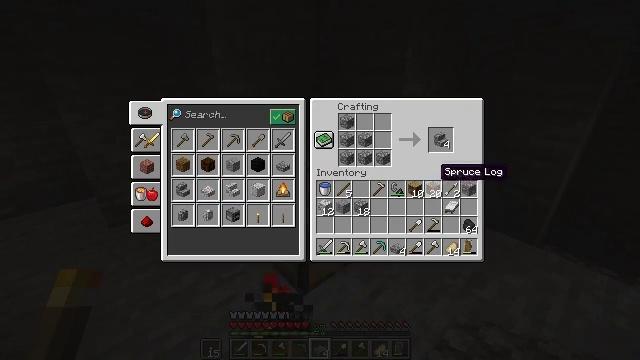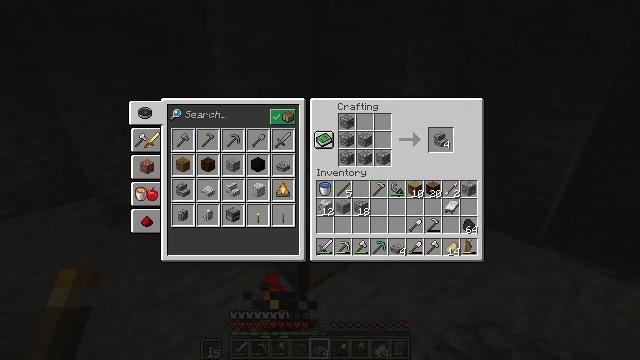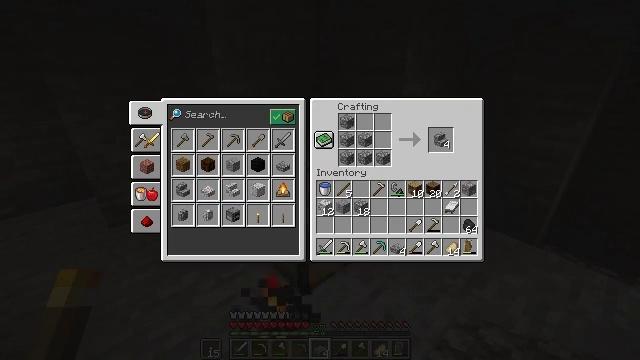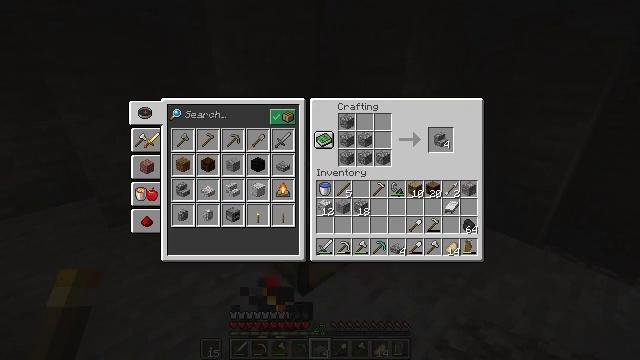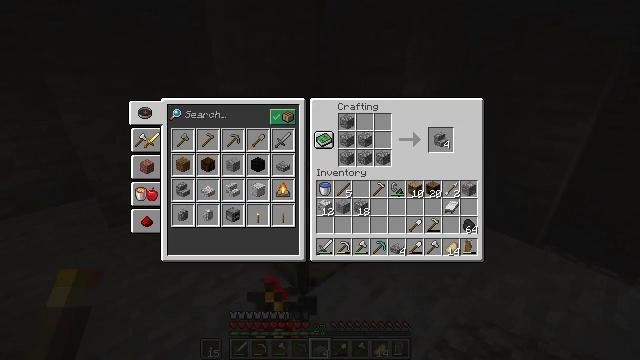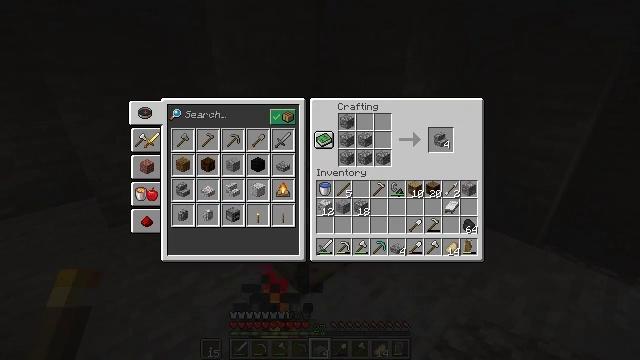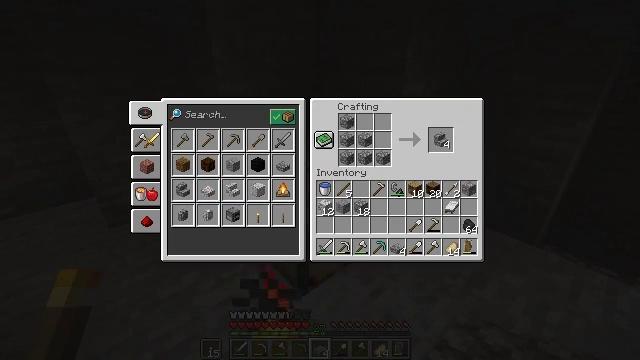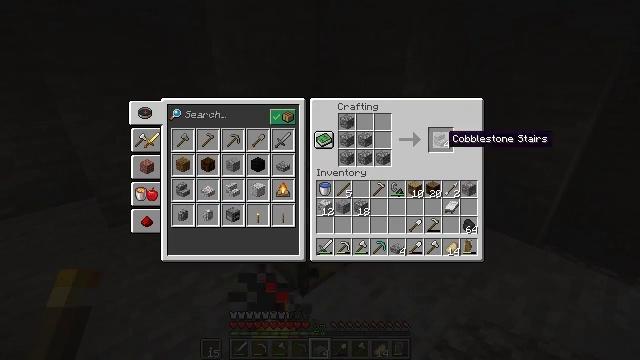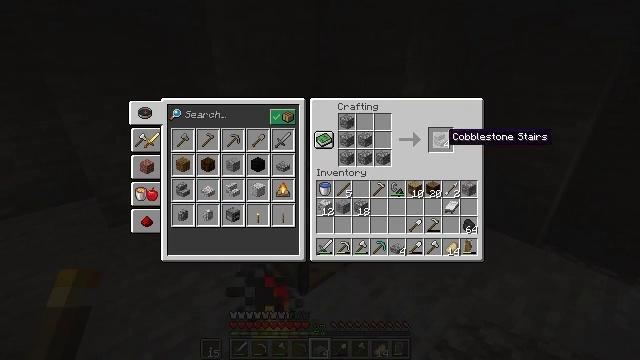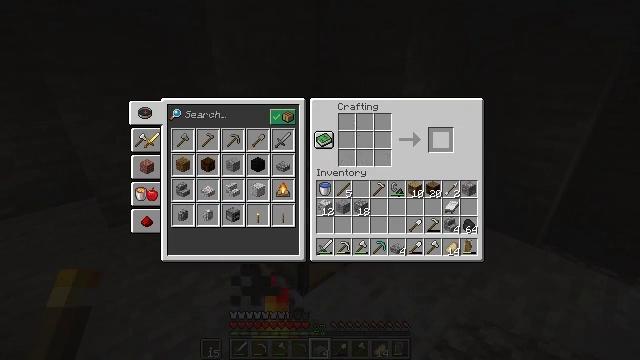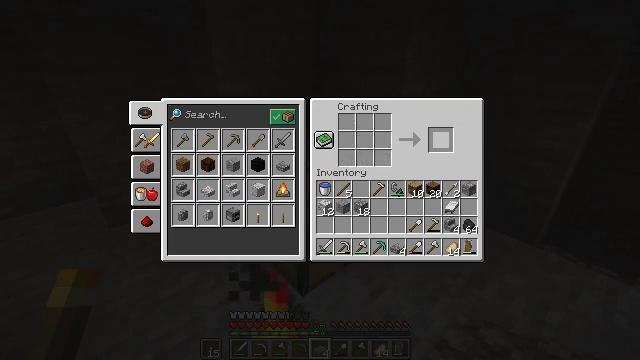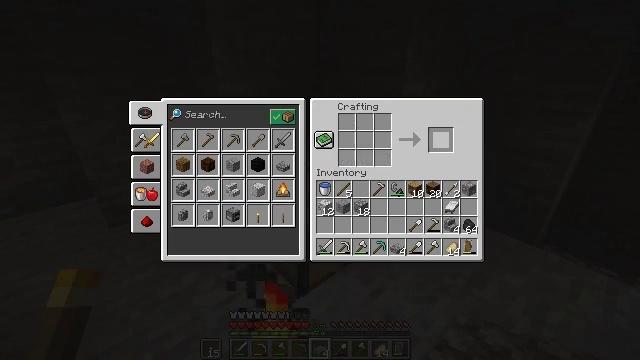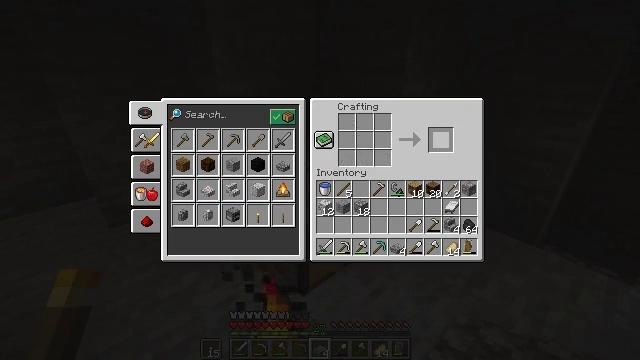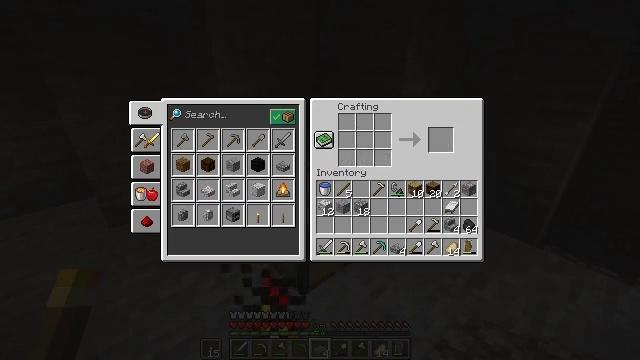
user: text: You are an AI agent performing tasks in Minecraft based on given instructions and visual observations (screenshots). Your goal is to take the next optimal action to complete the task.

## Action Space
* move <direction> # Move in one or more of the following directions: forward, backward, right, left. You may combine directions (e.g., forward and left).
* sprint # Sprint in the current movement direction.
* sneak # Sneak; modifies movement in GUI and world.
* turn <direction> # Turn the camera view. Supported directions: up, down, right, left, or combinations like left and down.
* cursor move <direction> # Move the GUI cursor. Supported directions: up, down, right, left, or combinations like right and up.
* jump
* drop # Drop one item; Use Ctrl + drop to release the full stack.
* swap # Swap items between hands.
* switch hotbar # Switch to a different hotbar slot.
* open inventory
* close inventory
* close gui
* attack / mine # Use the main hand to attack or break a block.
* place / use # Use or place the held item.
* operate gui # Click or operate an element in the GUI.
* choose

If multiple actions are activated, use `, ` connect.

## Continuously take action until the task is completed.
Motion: motion action
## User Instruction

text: Open the crafting table to create cobblestone stairs.
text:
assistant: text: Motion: no_op
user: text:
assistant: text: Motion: no_op
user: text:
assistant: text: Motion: no_op
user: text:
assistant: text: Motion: no_op
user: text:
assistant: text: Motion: sneak
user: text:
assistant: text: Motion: sneak
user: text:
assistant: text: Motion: sneak
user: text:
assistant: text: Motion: sneak
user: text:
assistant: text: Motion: sneak, attack / mine
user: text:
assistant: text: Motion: sneak, attack / mine
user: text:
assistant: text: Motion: sneak, attack / mine
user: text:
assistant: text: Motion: sneak
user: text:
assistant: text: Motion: sneak, turn down
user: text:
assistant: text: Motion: sneak